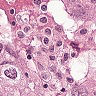
Metastatic tissue present: yes